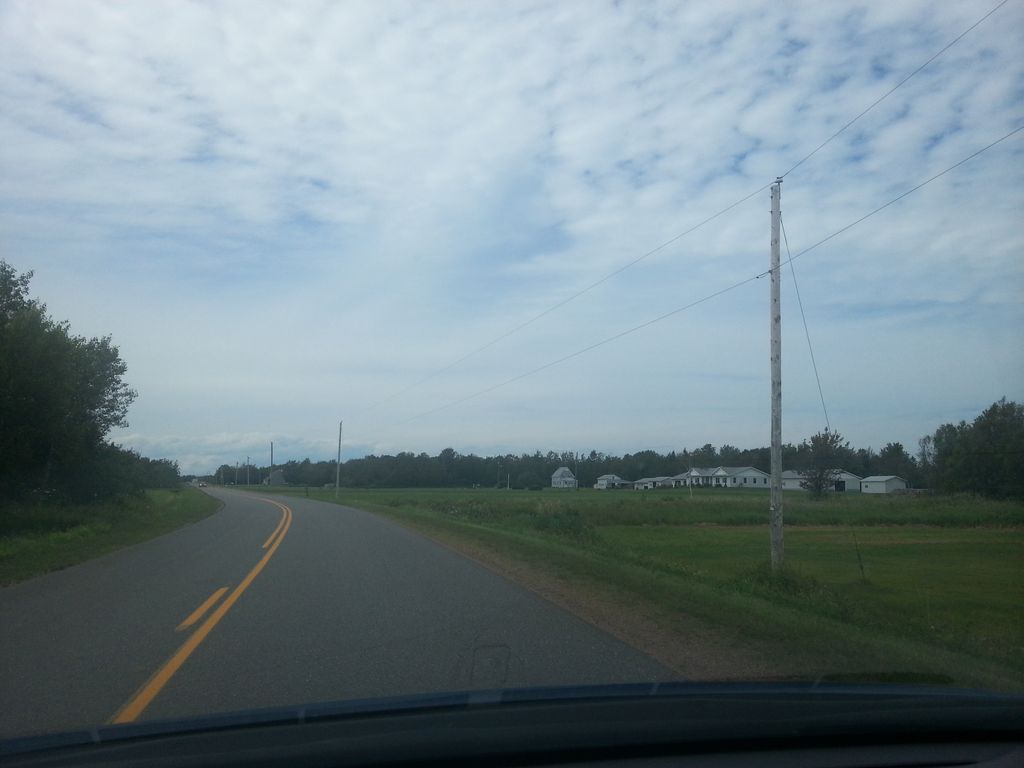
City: charlottetown